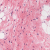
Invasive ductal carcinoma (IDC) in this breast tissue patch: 0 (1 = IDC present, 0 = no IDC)